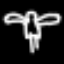
Label: angel